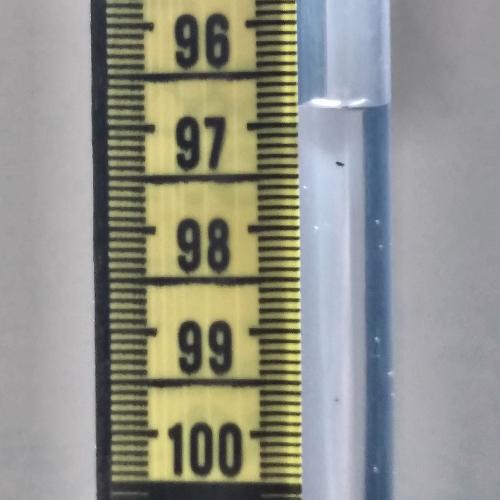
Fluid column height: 96.9 cm